Question: I want to Set up a firebase Cloud Messaging Client App on Android studio,
I am using latest version of Android studio(2.3.3) and my android SDK is fully updated.
Here is my project gradle file:
'''
buildscript {
repositories {
jcenter()
}
dependencies {
classpath 'com.google.gms:google-services:3.1.0'
classpath 'com.android.tools.build:gradle:2.3.3'
}
}
allprojects {
repositories {
jcenter()
maven {
url "https://maven.google.com"
}
}
}
task clean(type: Delete) {
delete rootProject.buildDir
}
'''
and this is my app build gradle file :
'''
apply plugin: 'com.android.application'
android {
compileSdkVersion 25
buildToolsVersion "25.0.3"
defaultConfig {
applicationId "ir.digiwindow.driver.gps_status"
minSdkVersion 14
targetSdkVersion 25
versionCode 1
versionName "1.0"
testInstrumentationRunner "android.support.test.runner.AndroidJUnitRunner"
}
buildTypes {
release {
minifyEnabled false
proguardFiles getDefaultProguardFile('proguard-android.txt'), 'proguard-rules.pro'
}
}
}
dependencies {
compile fileTree(dir: 'libs', include: ['*.jar'])
androidTestCompile('com.android.support.test.espresso:espresso-core:2.2.2', {
exclude group: 'com.android.support', module: 'support-annotations'
})
compile 'com.android.support:appcompat-v7:25.3.1'
compile 'com.android.support.constraint:constraint-layout:1.0.0-alpha7'
testCompile 'junit:junit:4.12'
compile 'com.google.firebase:firebase-messaging:11.0.4'
}
apply plugin: 'com.google.gms.google-services'
'''
and I always give this error :
'''
Error:(30, 13) Failed to resolve: compile 'com.google.firebase:firebase-messaging:11.0.4'
'''
The interesting point here is that when I change version from 11.0.4 to 10.0.1 no error occurs and gradle build successfully!
I read all related posts in stackoverflow and google developer site, but this error still exists!
Any ideas welcome...
Edit 1:
when I go to look for updates I don't see any option about updating google play service here in the image:

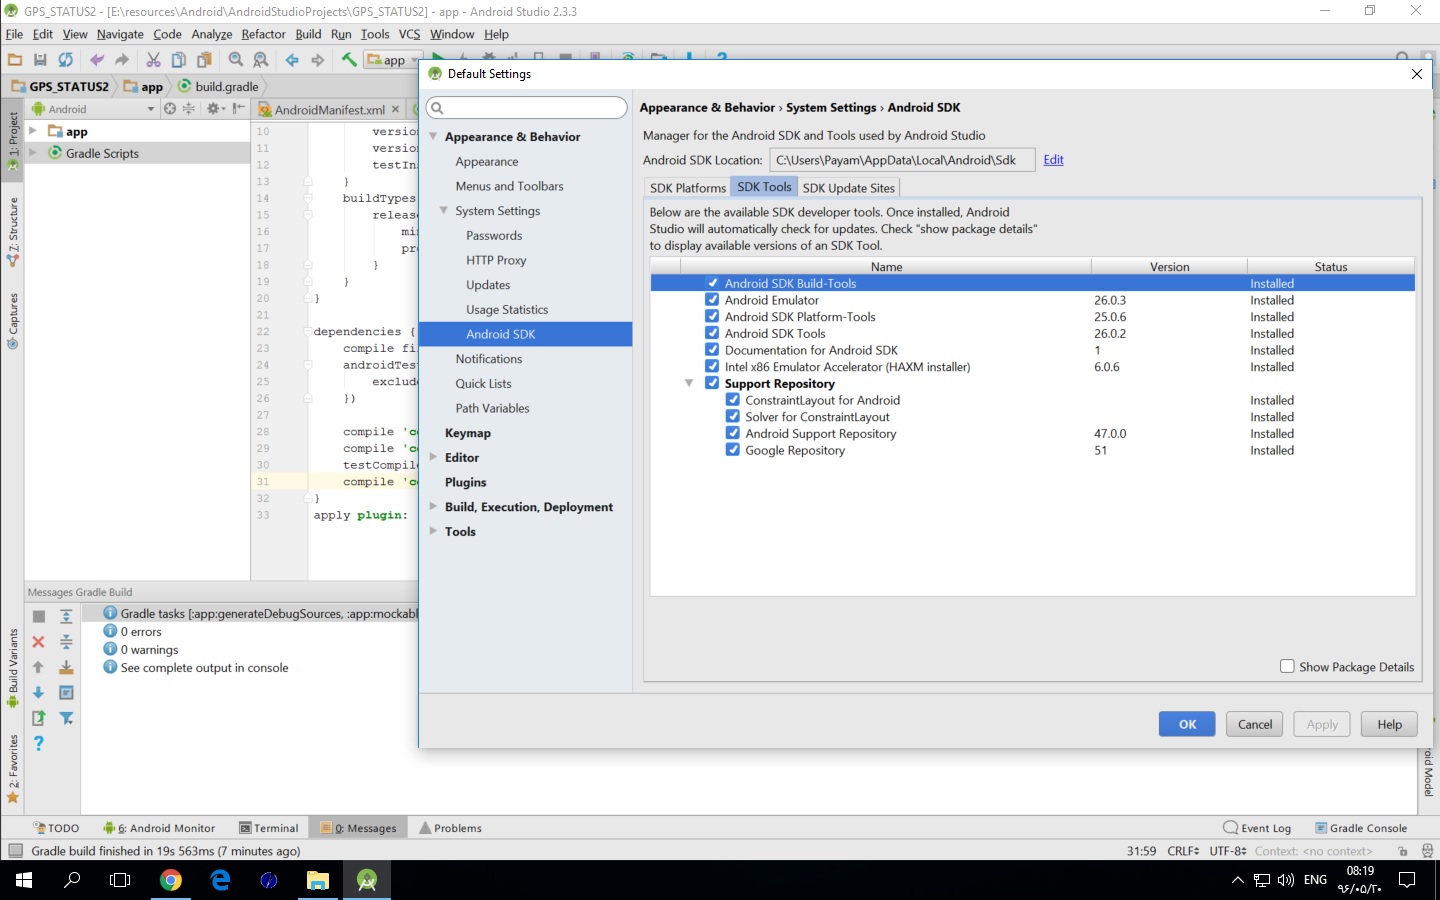
Answer: I have faced the same problem, I have resolved it by updating two things
1. Google play service
2. Google repository
<URL>